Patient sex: F
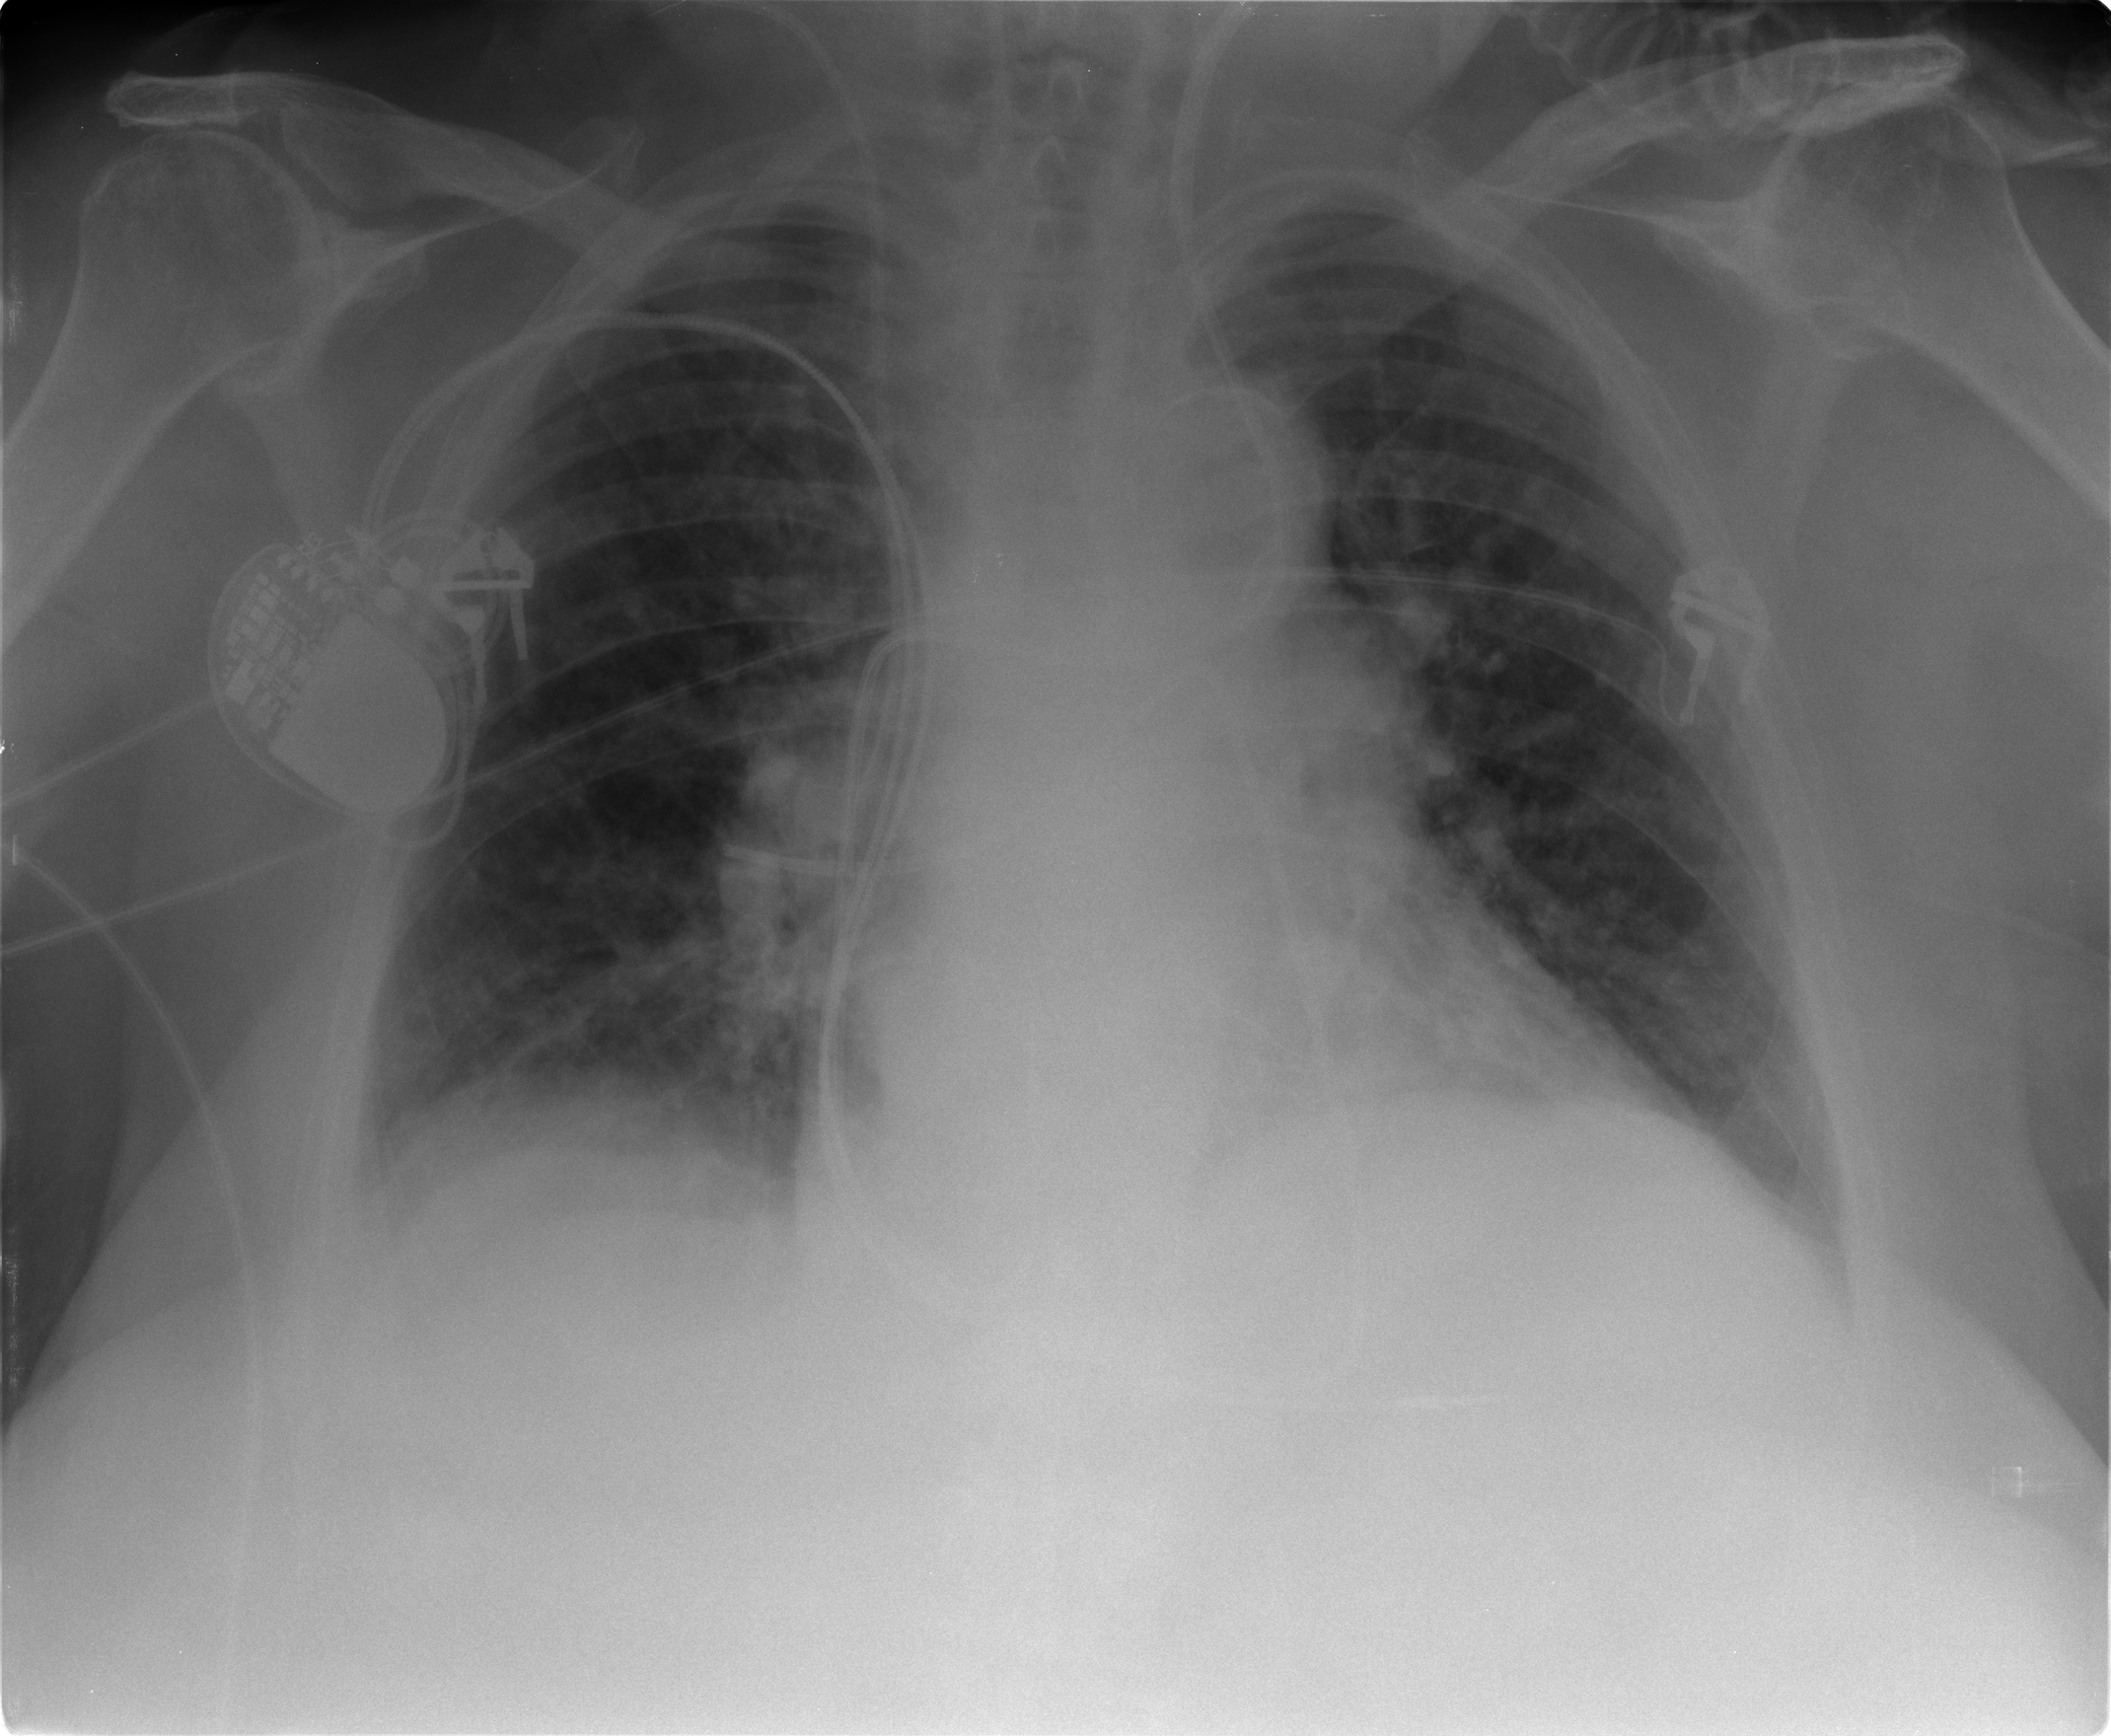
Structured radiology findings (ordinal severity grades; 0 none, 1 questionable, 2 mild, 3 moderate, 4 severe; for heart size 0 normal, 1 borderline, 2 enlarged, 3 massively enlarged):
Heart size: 2
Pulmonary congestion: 2
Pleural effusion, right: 1
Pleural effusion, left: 1
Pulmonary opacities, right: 0
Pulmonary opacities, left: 0
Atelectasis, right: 2
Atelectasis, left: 2